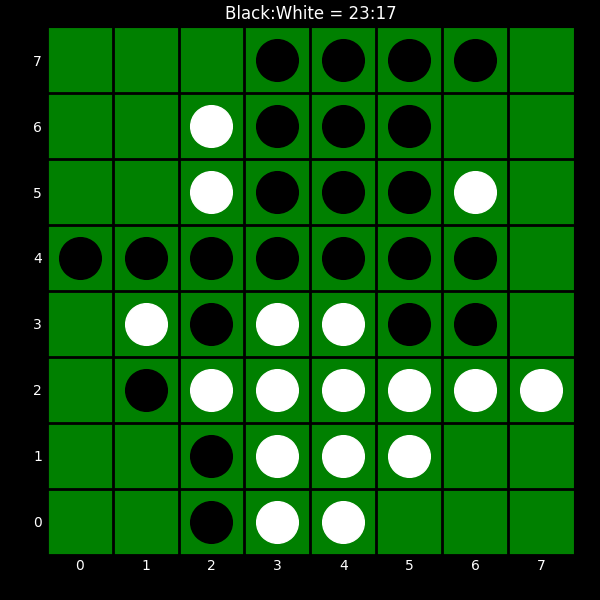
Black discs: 23
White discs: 17